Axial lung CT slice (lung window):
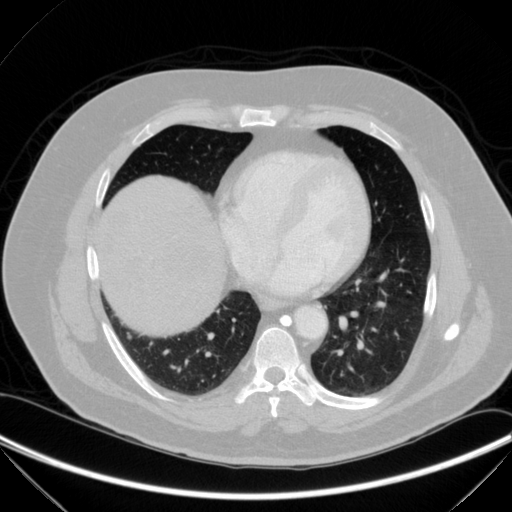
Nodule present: yes
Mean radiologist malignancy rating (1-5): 2.75